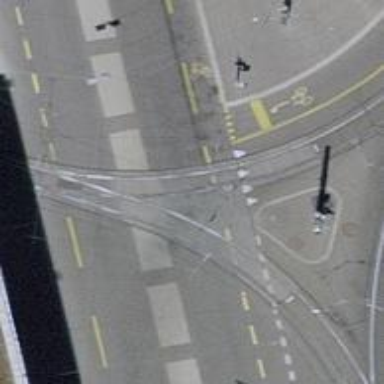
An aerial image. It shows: Tram level crossing on railway.